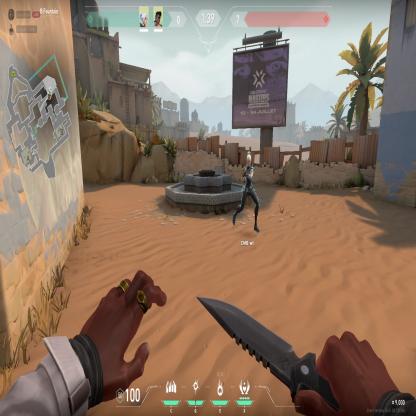
Label: teammate